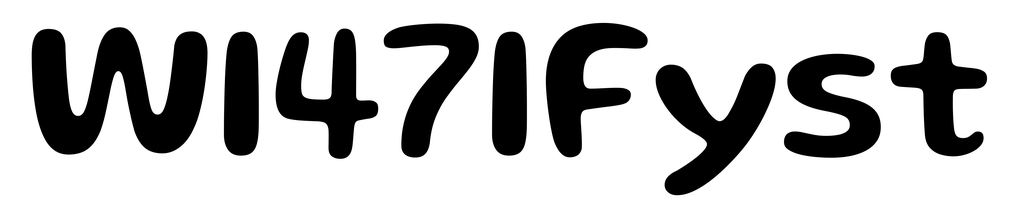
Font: Gluten_Medium